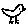
Label: bird